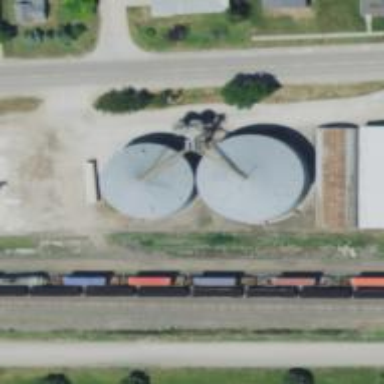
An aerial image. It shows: Silo.